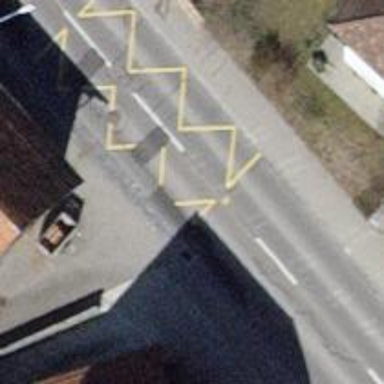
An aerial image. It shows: Bus stop with platform for public transport.